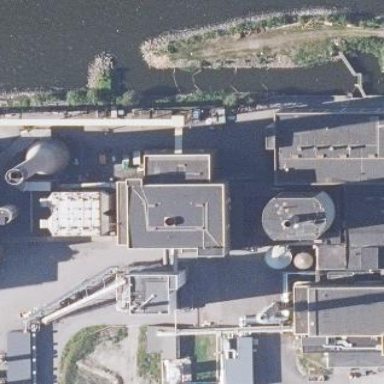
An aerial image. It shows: Industrial building.